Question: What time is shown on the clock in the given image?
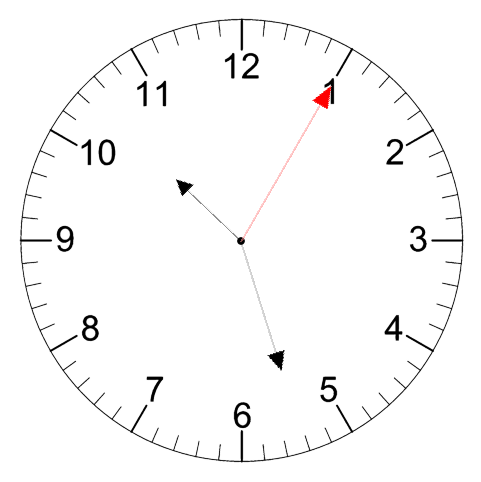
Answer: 10:27:05